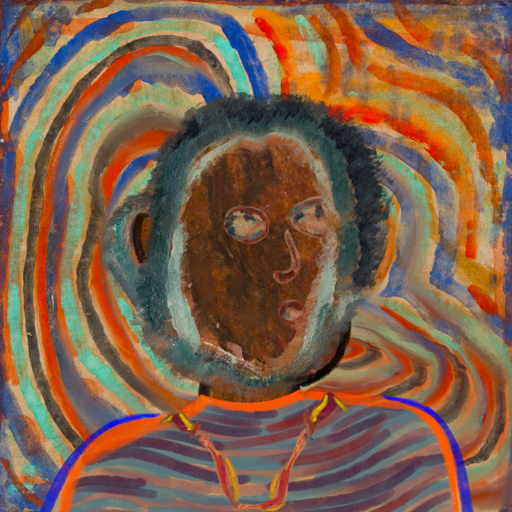
Background: Sisters, Head And Neck Side: Mosgoul, Face Side: Orphan, Bust: Experience, Hair Side: Boggyland, Head Accessory: Blank, Second Necklace: Gypsy_Mother_1, Necklace: Blank, Baby: Blank